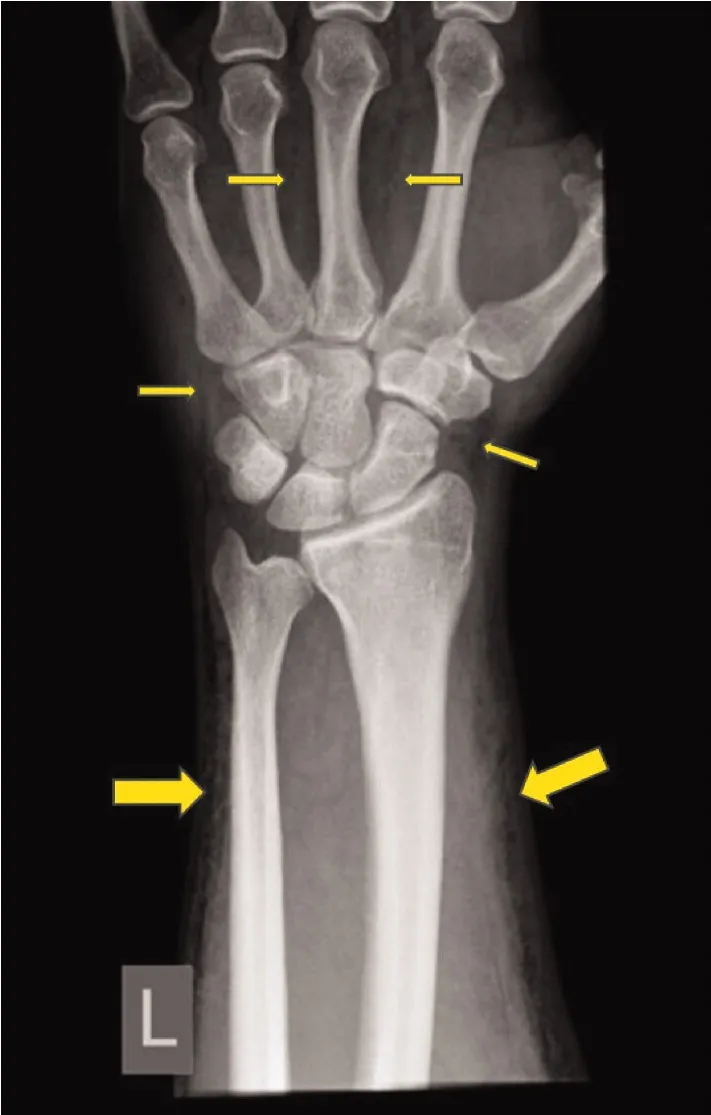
X-ray after the contusion of the left hand 7 years ago with visible subcutaneous air collections emphysema of the left arm.
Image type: radiology (x_ray)